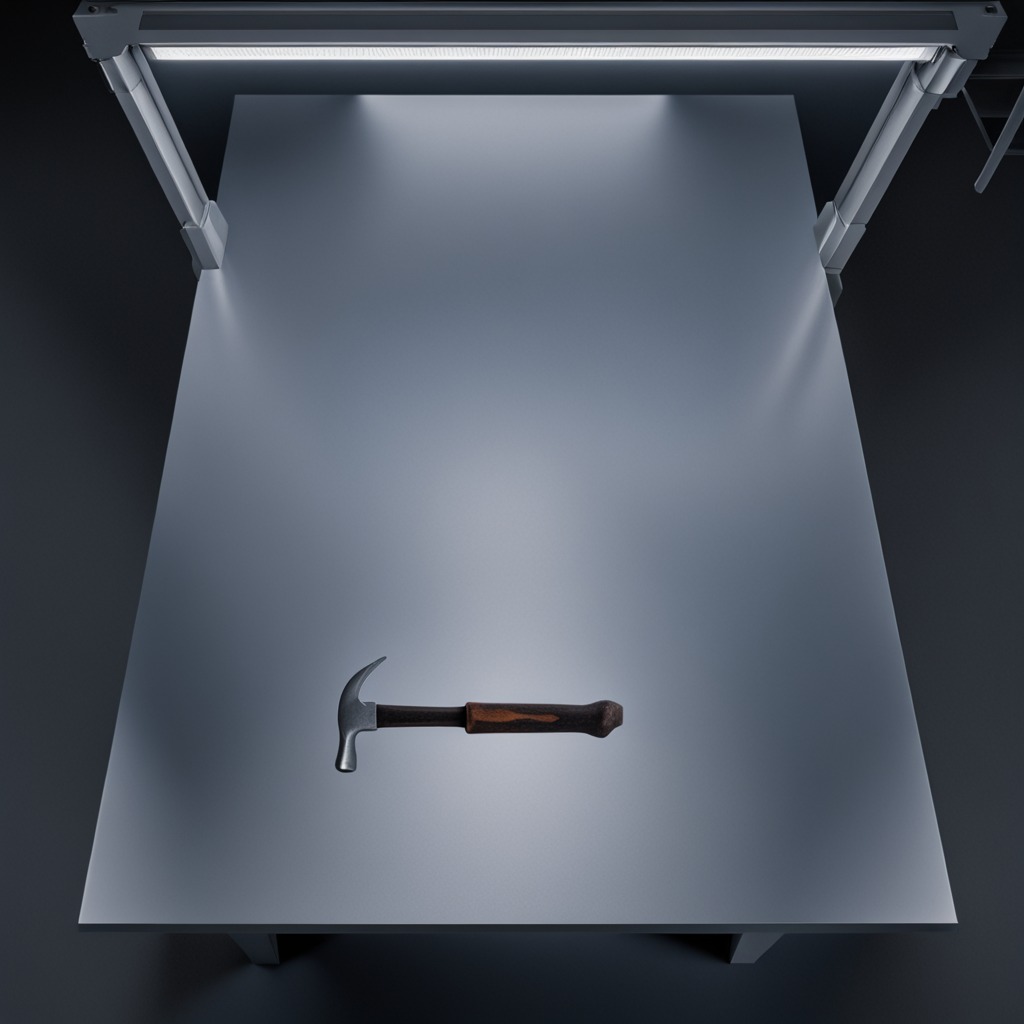
A hammer is lying on a clean empty table in a basement in the evening soft directional lighting on the tabletop realistic grain studio-quality clarity centered framing